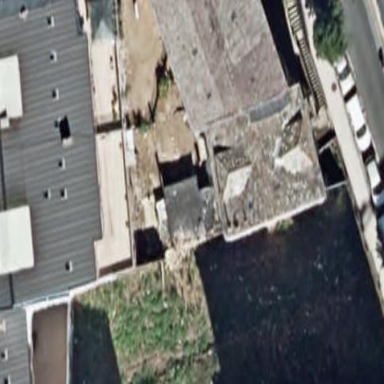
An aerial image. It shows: Warehouse.